Field crop: maize
Growth stage: 1
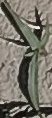
Species: sorghum